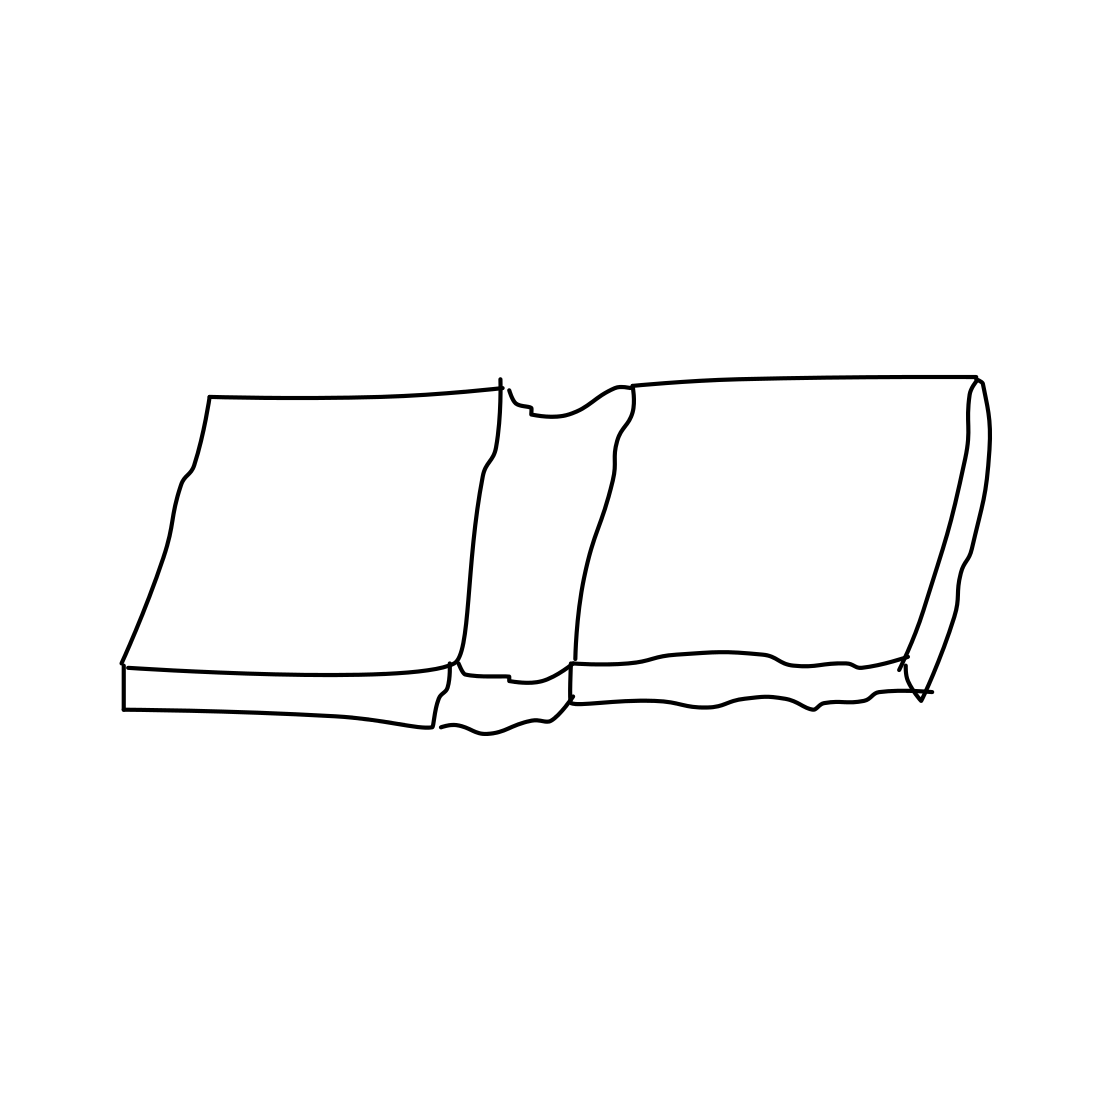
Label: book